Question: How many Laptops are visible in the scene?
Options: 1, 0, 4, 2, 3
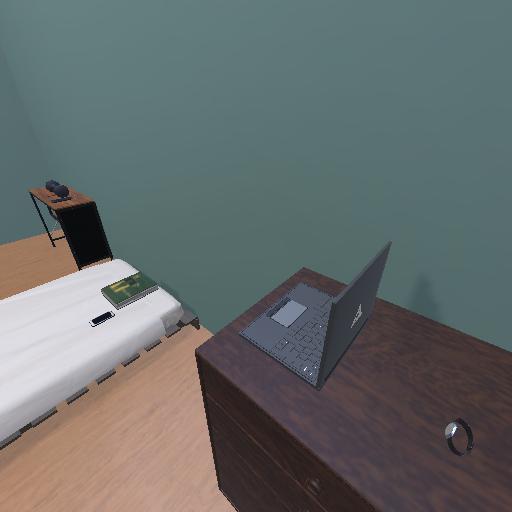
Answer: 1